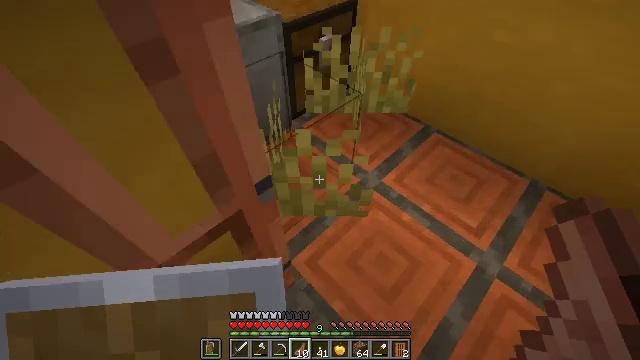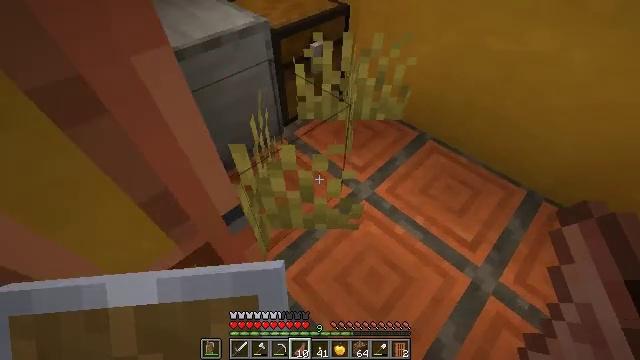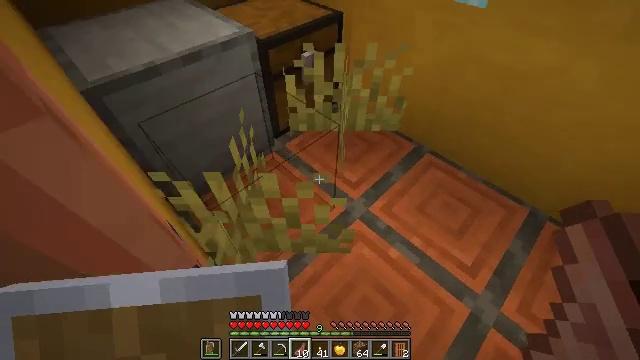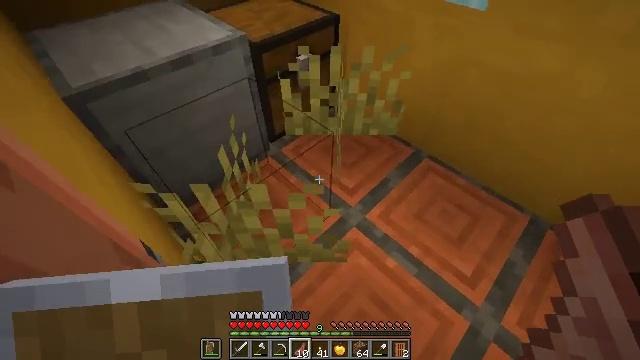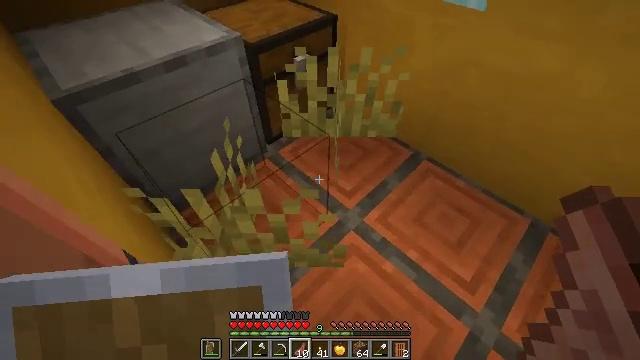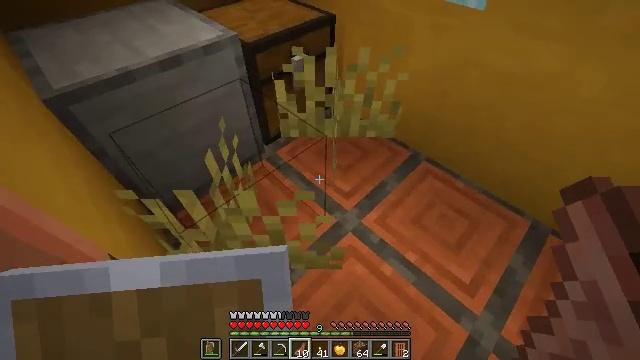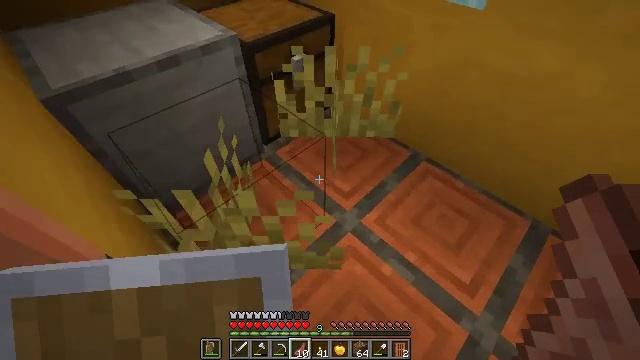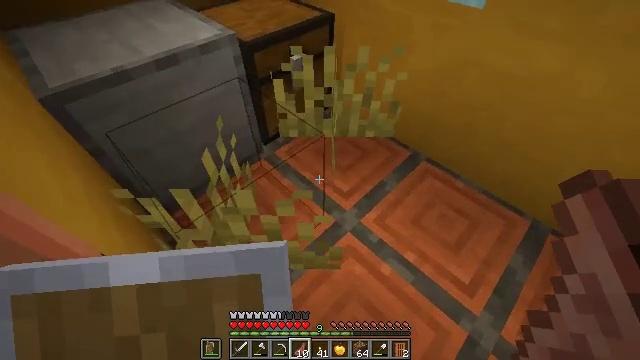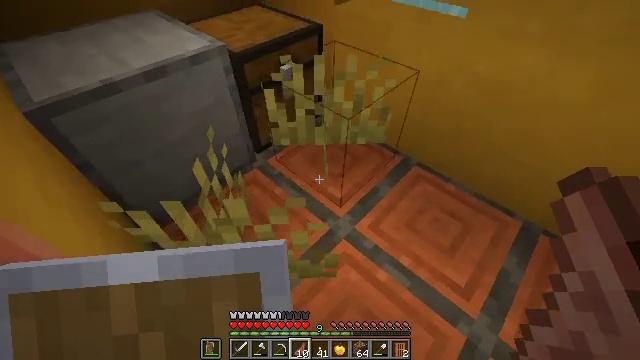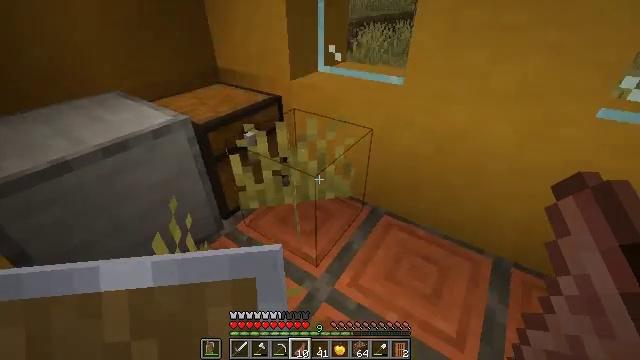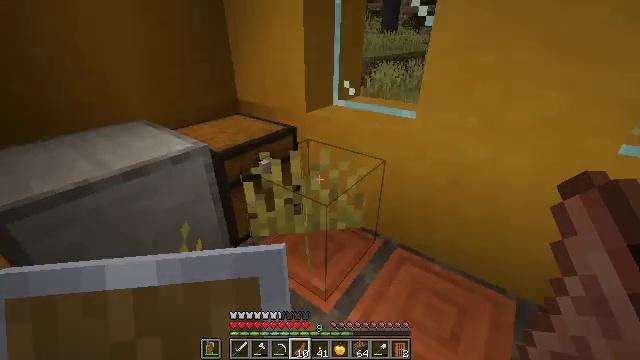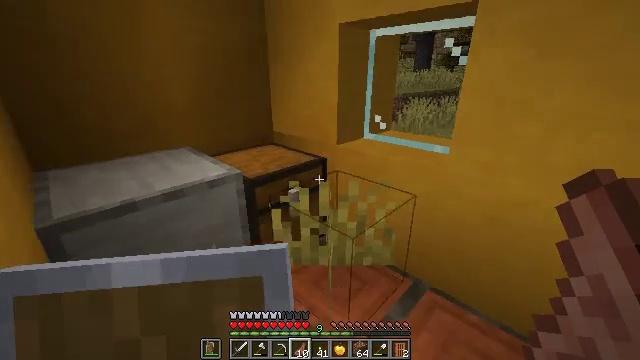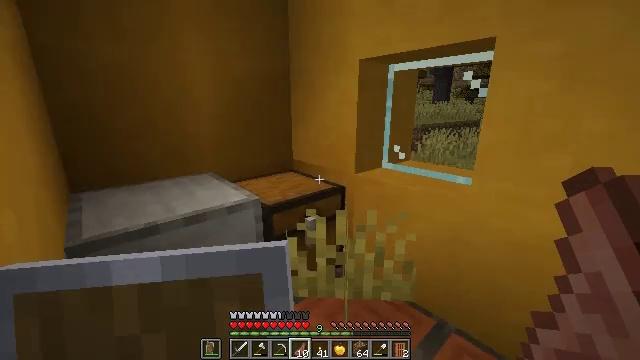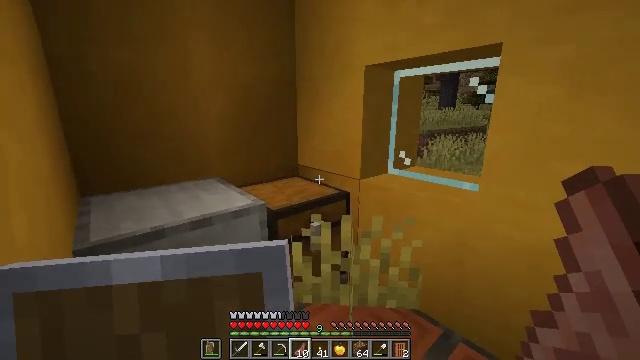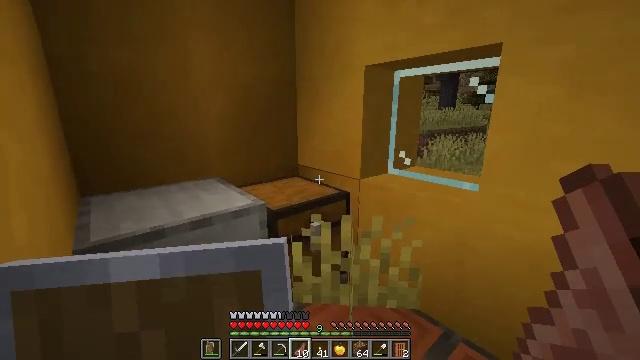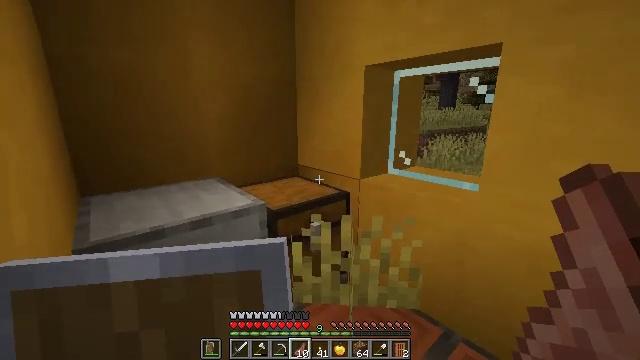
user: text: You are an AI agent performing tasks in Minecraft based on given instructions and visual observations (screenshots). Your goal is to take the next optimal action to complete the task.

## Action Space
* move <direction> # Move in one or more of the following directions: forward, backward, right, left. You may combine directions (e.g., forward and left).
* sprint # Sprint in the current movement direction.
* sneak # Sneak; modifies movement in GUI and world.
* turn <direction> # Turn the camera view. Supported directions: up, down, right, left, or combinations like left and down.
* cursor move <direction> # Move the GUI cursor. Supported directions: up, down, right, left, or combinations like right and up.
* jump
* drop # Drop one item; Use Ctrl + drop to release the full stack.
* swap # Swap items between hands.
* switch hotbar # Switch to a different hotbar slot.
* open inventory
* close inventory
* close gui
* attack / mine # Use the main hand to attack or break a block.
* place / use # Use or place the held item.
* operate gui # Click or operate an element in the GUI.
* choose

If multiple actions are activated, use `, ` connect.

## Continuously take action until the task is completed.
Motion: motion action
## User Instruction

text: Get smooth stone for building.
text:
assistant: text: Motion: move forward
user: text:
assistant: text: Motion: no_op
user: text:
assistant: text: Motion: no_op
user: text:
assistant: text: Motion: no_op
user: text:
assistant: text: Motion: no_op
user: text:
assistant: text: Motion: no_op
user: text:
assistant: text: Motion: no_op
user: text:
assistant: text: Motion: turn right and up
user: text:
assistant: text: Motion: turn right and up
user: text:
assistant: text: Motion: turn left and up
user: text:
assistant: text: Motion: turn left and up
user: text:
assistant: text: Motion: turn left and up
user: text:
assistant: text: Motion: turn left and up
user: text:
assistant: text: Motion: no_op
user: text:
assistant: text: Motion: no_op
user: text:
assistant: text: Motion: no_op
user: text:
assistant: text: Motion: use / place
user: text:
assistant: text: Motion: use / place
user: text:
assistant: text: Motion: use / place
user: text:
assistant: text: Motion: no_op
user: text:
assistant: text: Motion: no_op
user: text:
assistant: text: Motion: no_op
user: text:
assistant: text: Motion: use / place
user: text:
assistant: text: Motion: use / place
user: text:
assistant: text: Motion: use / place
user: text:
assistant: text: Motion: no_op
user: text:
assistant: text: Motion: no_op
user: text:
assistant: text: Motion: no_op
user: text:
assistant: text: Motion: no_op
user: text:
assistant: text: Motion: no_op